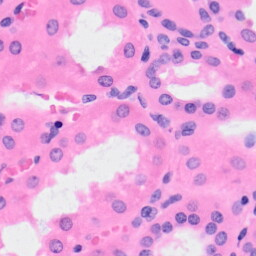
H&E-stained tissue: Kidney